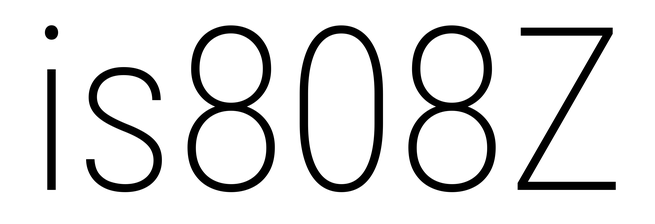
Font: Roboto_Condensed_ExtraLight